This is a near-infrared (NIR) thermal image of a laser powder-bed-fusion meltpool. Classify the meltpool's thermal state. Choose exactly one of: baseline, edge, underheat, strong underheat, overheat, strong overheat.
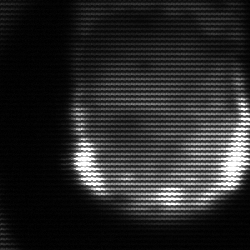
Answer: edge